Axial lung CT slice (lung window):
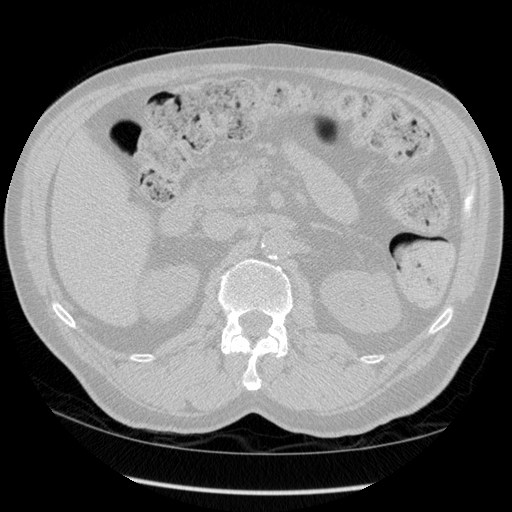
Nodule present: no